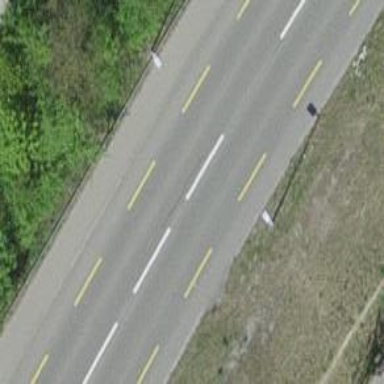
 featuring separate cycle lane and sidewalk."